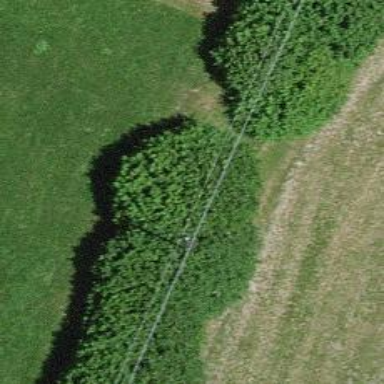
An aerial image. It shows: Utility pole in the area.